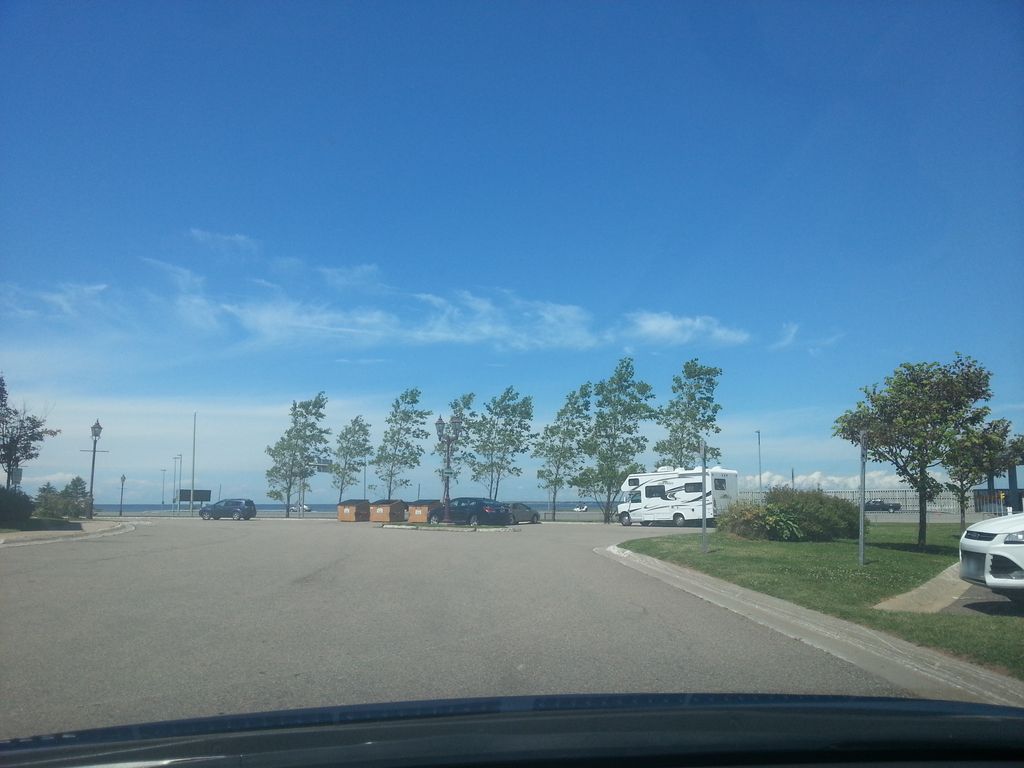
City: charlottetown